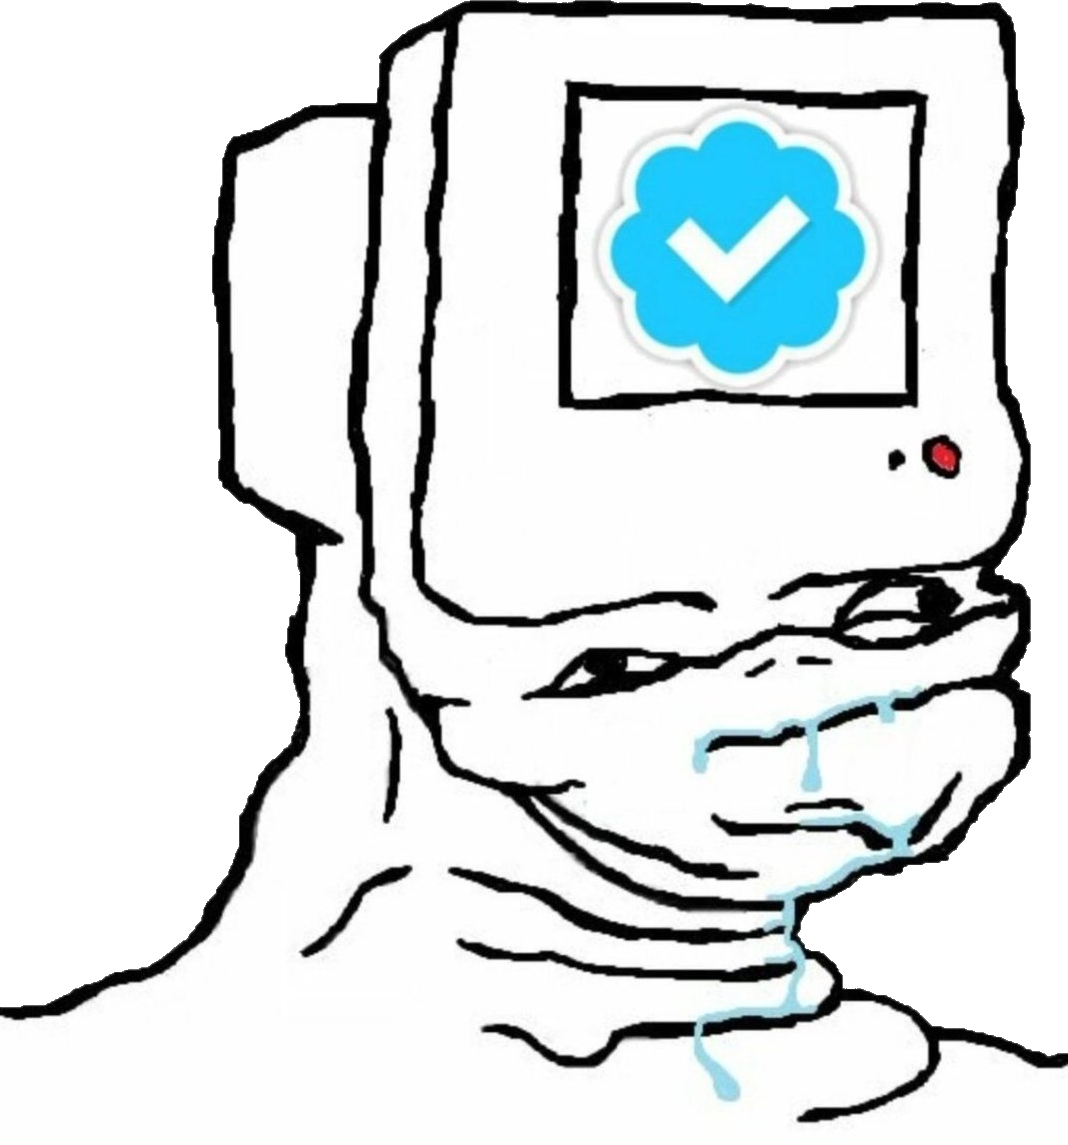
Label: 5_Brainlet